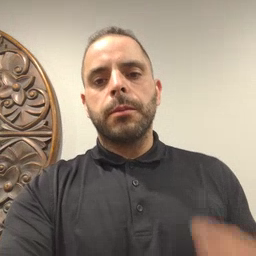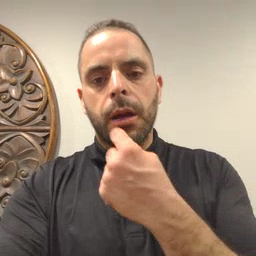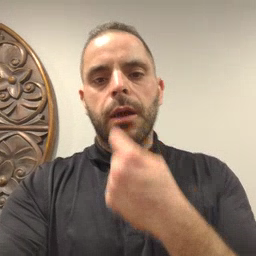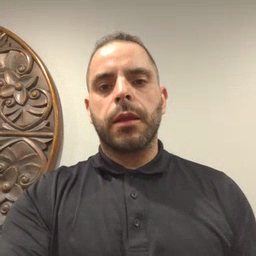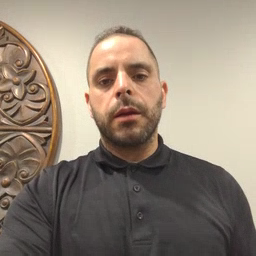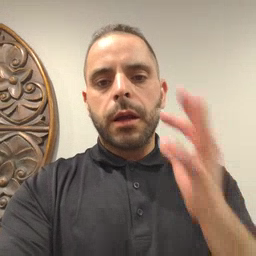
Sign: mouth